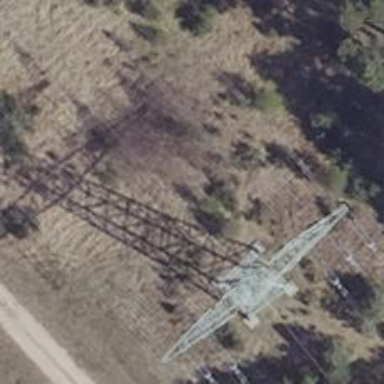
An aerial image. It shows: Power tower.